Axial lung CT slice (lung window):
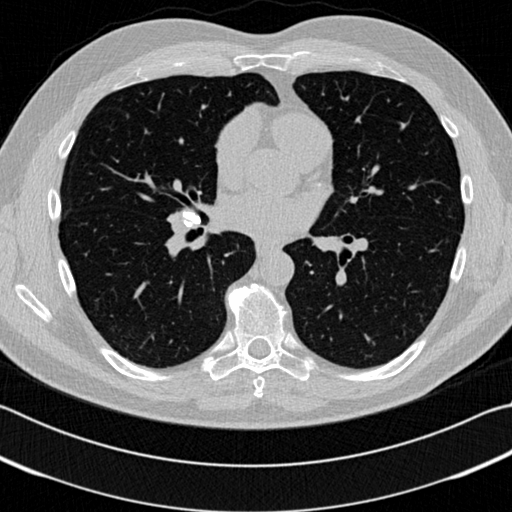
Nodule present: no